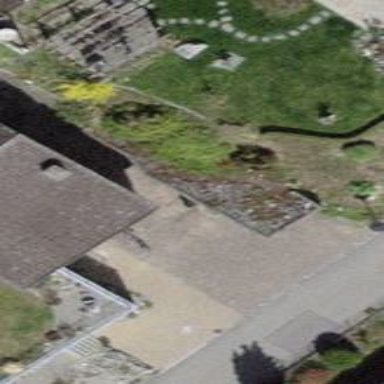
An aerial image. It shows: Garage.